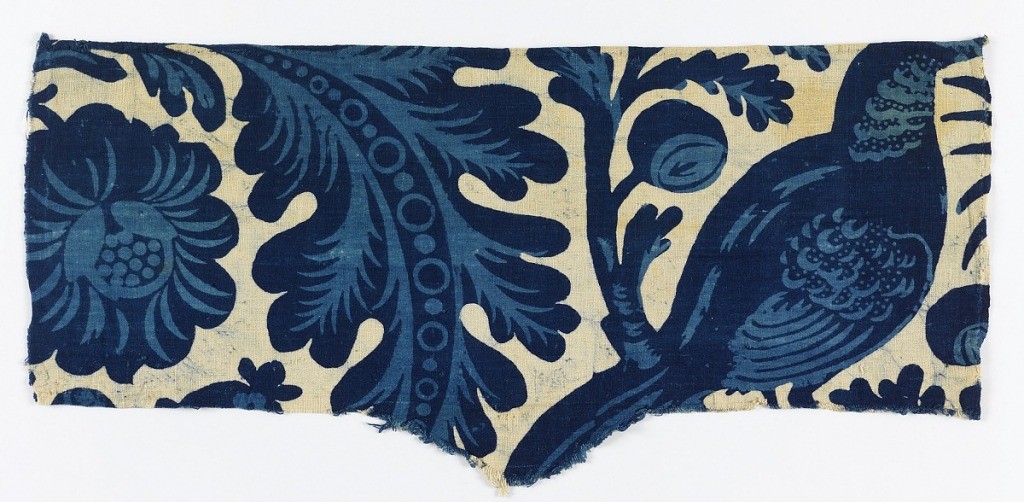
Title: Fragment
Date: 18th century
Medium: cotton Technique: block printed by resist (applied in two separate sessions) on plain weave then immersion dyed in indigo
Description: Fragment of white cotton printed in two shades of blue in an incomplete design of a bird in foliage and a large leaf with flower head.